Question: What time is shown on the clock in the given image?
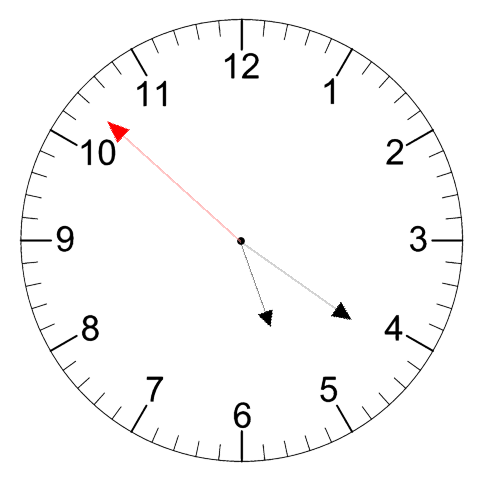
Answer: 05:20:52